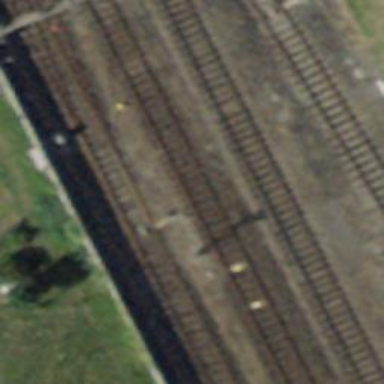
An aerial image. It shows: Railway switch.